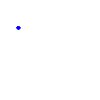
Particle: proton